九年级 · 度量几何学
如图, 黄金分割比是让无数科学家、数学家、艺术家为之着迷的数字. 黄金矩形的长宽之比为黄金分割比, 即矩形的短边为长边的倍. 用黄金矩形 $A B C D$ 框住整个蜗牛壳, 之后作正方形 $A B F E$, 得到黄金矩形 $C D E F$, 再作正方形 $D E G H$, 得到黄金矩形 $C F G H$ ・・, 这样作下去, 我们以每个小正方形边长为半径画弧线, 然后连接起来,
    就是黄金螺旋. 已知 $A B=\frac{\sqrt{5}+1}{2}$ ，则阴影部分的面积为 $\qquad$ .

    (第 16 题)

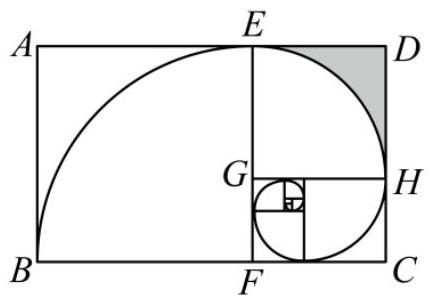
答案:  $1-\frac{\pi}{4}$

解析: 根据黄金矩形的定义可得 $A D$ 的长, 从而得到 $D E$ 的长, 再由阴影部分的面积 $=S_{\text {正方形DEGF }}-S_{\text {扇形EGF }}$, 即可求解.

【详解】解: $\because$ 四边形 $A B C D$ 是黄金矩形, $A B=\frac{\sqrt{5}+1}{2}$,

$\therefore A D=\frac{\sqrt{5}+1}{2} \div \frac{\sqrt{5}-1}{2}=\frac{3+\sqrt{5}}{2}$,

$\because$ 四边形 $A B F E$ 是正方形,

$\therefore A E=A B=\frac{\sqrt{5}+1}{2}$,

$\therefore D E=A D-A E=1$,

$\therefore$ 阴影部分的面积 $=S_{\text {正方形DEGF }}-S_{\text {扇形EGF }}=1^{2}-\frac{90 \pi \times 1^{2}}{360}=1-\frac{\pi}{4}$.

故答案为: $1-\frac{\pi}{4}$

【点睛】本题主要考查了求扇形面积, 理解黄金矩形的定义是解题的关键.